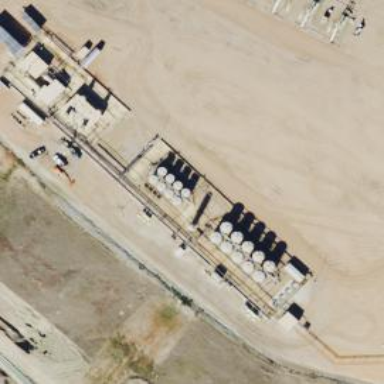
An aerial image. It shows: Storage tank that is man-made.